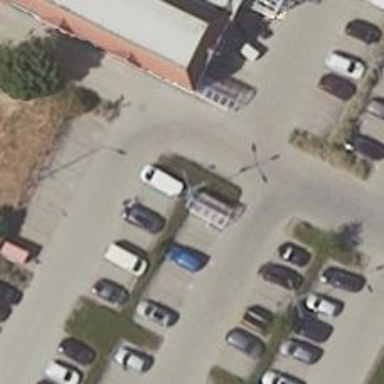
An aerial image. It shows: High mast lamp post.